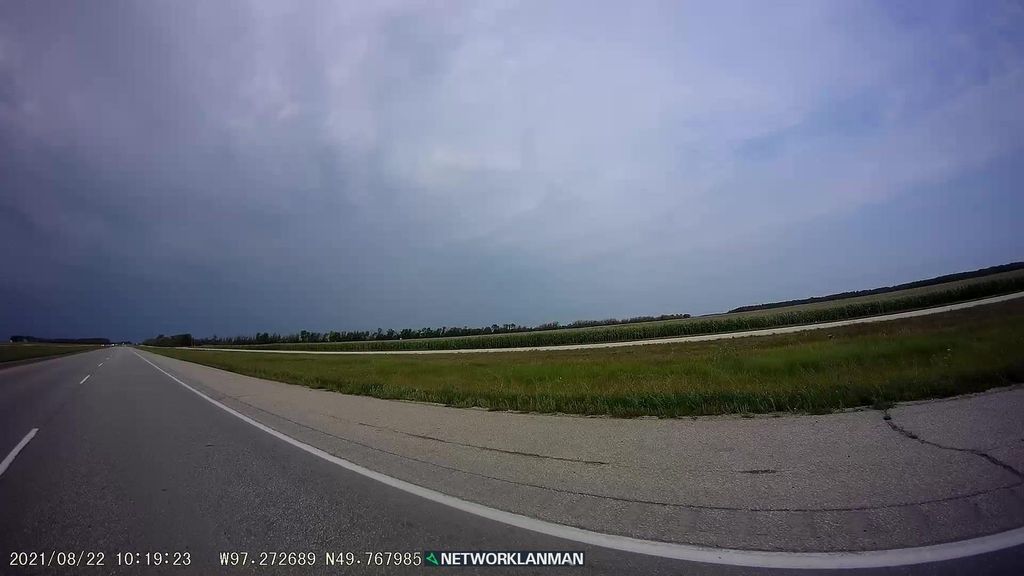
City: winnipeg